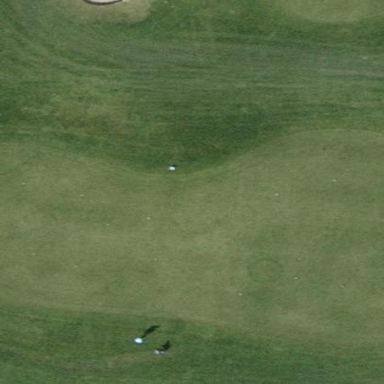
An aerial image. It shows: Putting green on grass within golf course.